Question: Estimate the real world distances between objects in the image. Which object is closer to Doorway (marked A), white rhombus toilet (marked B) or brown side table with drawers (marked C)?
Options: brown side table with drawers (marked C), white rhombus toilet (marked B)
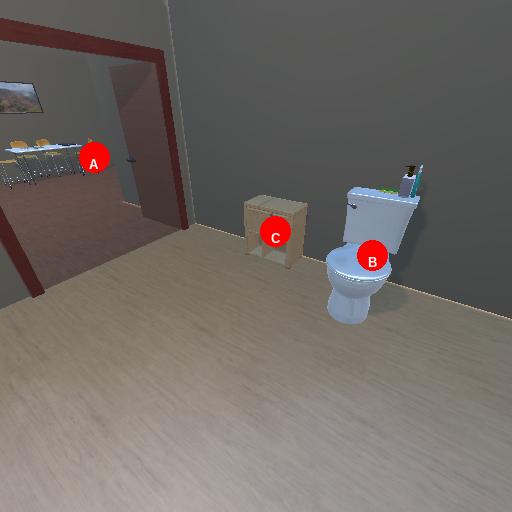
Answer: brown side table with drawers (marked C)